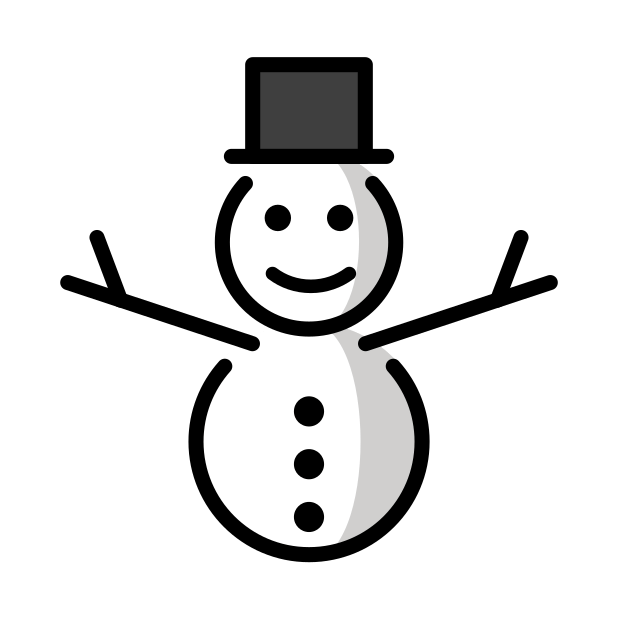
snowman without snow